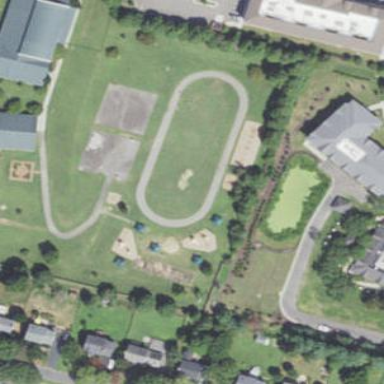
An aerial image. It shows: Unpaved track in leisure land area.